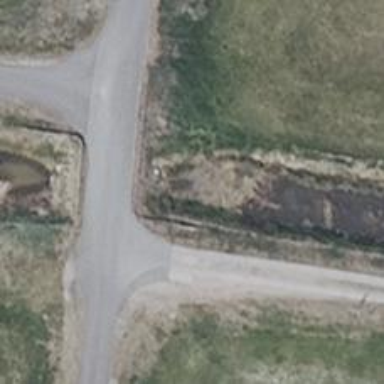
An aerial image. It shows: Culvert tunnel.